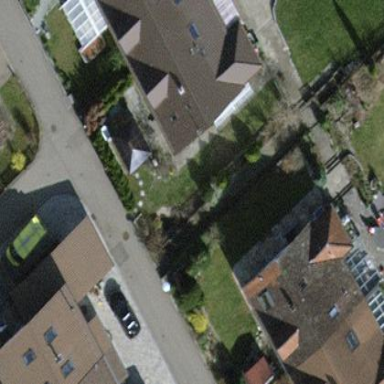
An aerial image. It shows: Terrace building.